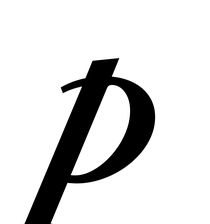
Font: LibreCaslonText-Italic_SemiBold_Italic